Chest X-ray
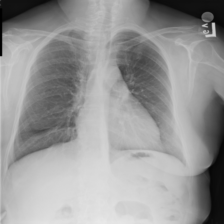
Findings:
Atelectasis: negative
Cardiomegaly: negative
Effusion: negative
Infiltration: negative
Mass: negative
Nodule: negative
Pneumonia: negative
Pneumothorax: negative
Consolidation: negative
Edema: negative
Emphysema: negative
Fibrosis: negative
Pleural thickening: negative
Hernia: negative